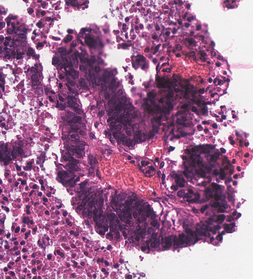
Tumor epithelial tissue: yes
Tumor-associated stroma tissue: yes
Normal tissue: no